Question: In my application I have multiple tableviews with custom cells. Some of the text in the cells are spread out on between 2-4 lines so the height of the label is large enough to contain the content.
However on iPad the screen is larger and I want the text to appear at the top left point of the label, not in the middle as it do when you use 'numberOfLines' property. I know you can horizontally align the text, but it must be possible to align the text to the top left also? Or is it impossible.

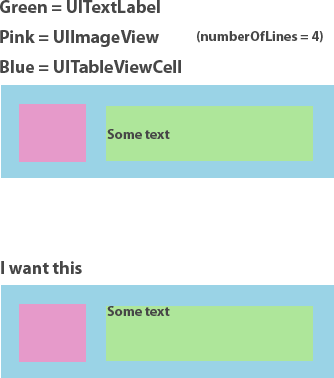
Answer: Its to align the text in vertically. But, you can dynamically change the height of the label using method of , and just set its and as you want.
As an alternative you can use . It supports the peoperty as it is a subclass of . You have to set its to to prevent user from typing text on it.